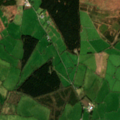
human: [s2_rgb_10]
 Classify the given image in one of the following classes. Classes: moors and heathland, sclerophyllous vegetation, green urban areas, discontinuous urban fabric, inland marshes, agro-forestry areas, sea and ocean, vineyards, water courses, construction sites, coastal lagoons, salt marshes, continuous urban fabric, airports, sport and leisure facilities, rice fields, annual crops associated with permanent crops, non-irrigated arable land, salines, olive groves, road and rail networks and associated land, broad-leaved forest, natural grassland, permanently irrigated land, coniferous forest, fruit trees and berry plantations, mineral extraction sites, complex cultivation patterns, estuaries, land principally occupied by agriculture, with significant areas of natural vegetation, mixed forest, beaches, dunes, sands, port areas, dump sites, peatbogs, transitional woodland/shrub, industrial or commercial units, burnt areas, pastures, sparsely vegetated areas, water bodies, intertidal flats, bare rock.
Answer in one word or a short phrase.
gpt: pastures, coniferous forest